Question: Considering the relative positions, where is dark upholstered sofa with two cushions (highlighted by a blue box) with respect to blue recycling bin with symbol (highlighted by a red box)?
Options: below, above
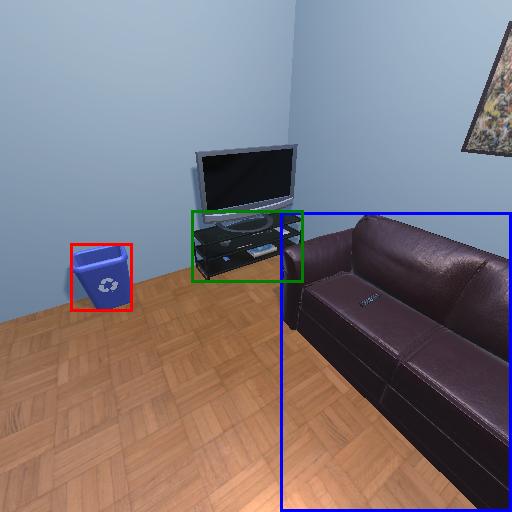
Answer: below